Question: Does anybody know how to embolden the 'x' and 'y' axis labels ("Single sample" and "Value axis") in an R boxplot?
This is what my boxplot looks like:

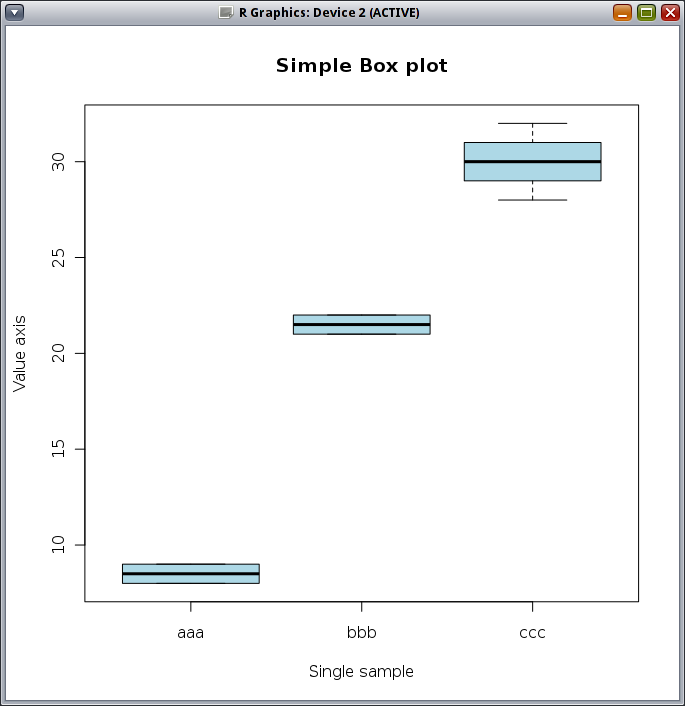
Answer: Using this example data:
'''
dat <- data.frame(values = c(rnorm(100, mean = 1), rnorm(100, mean = 3),
rnorm(100, mean = 4, sd = 3)),
groups = factor(rep(c("aaa","bbb","ccc"), each = 100)))
'''
There are several ways. One is to use '?plotmath' functionality and the 'plotmath' "function" 'bold()' in an expression:
'''
boxplot(values ~ groups, data = dat,
ylab = expression(bold(Value~axis)),
xlab = expression(bold(Single~sample)))
'''
or, similarly
'''
boxplot(values ~ groups, data = dat,
ylab = expression(bold("Value axis")),
xlab = expression(bold("Single sample")))
'''
Another way is to leave the titles off the plot and then add them with the 'title()' function using the bold font:
'''
boxplot(values ~ groups, data = dat)
title(ylab = "Value axis", xlab = "Single sample", font.lab = 2)
'''
We need graphical parameter 'font.lab' as this is the parameter that controls the axis labels. Read the entries in '?par' for more info.